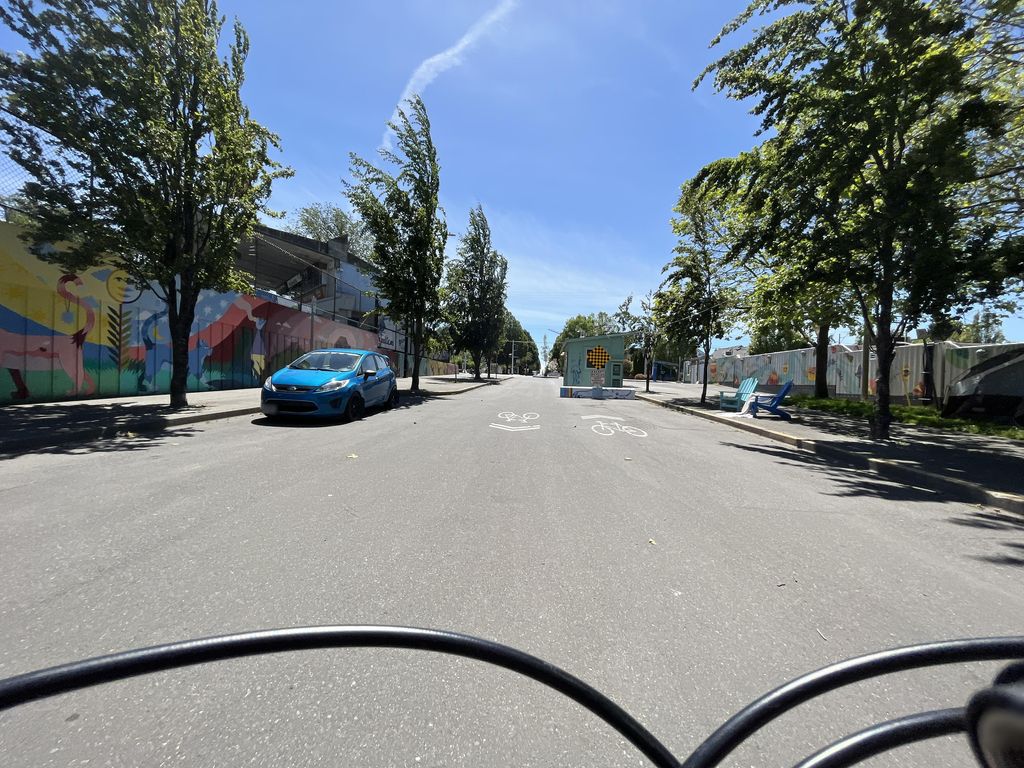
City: victoria